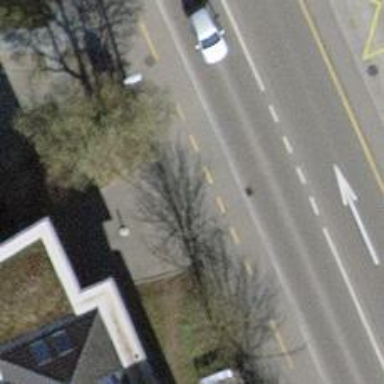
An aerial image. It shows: Asphalt path with sidewalk. The cycleway and footway surfaces are also asphalt.